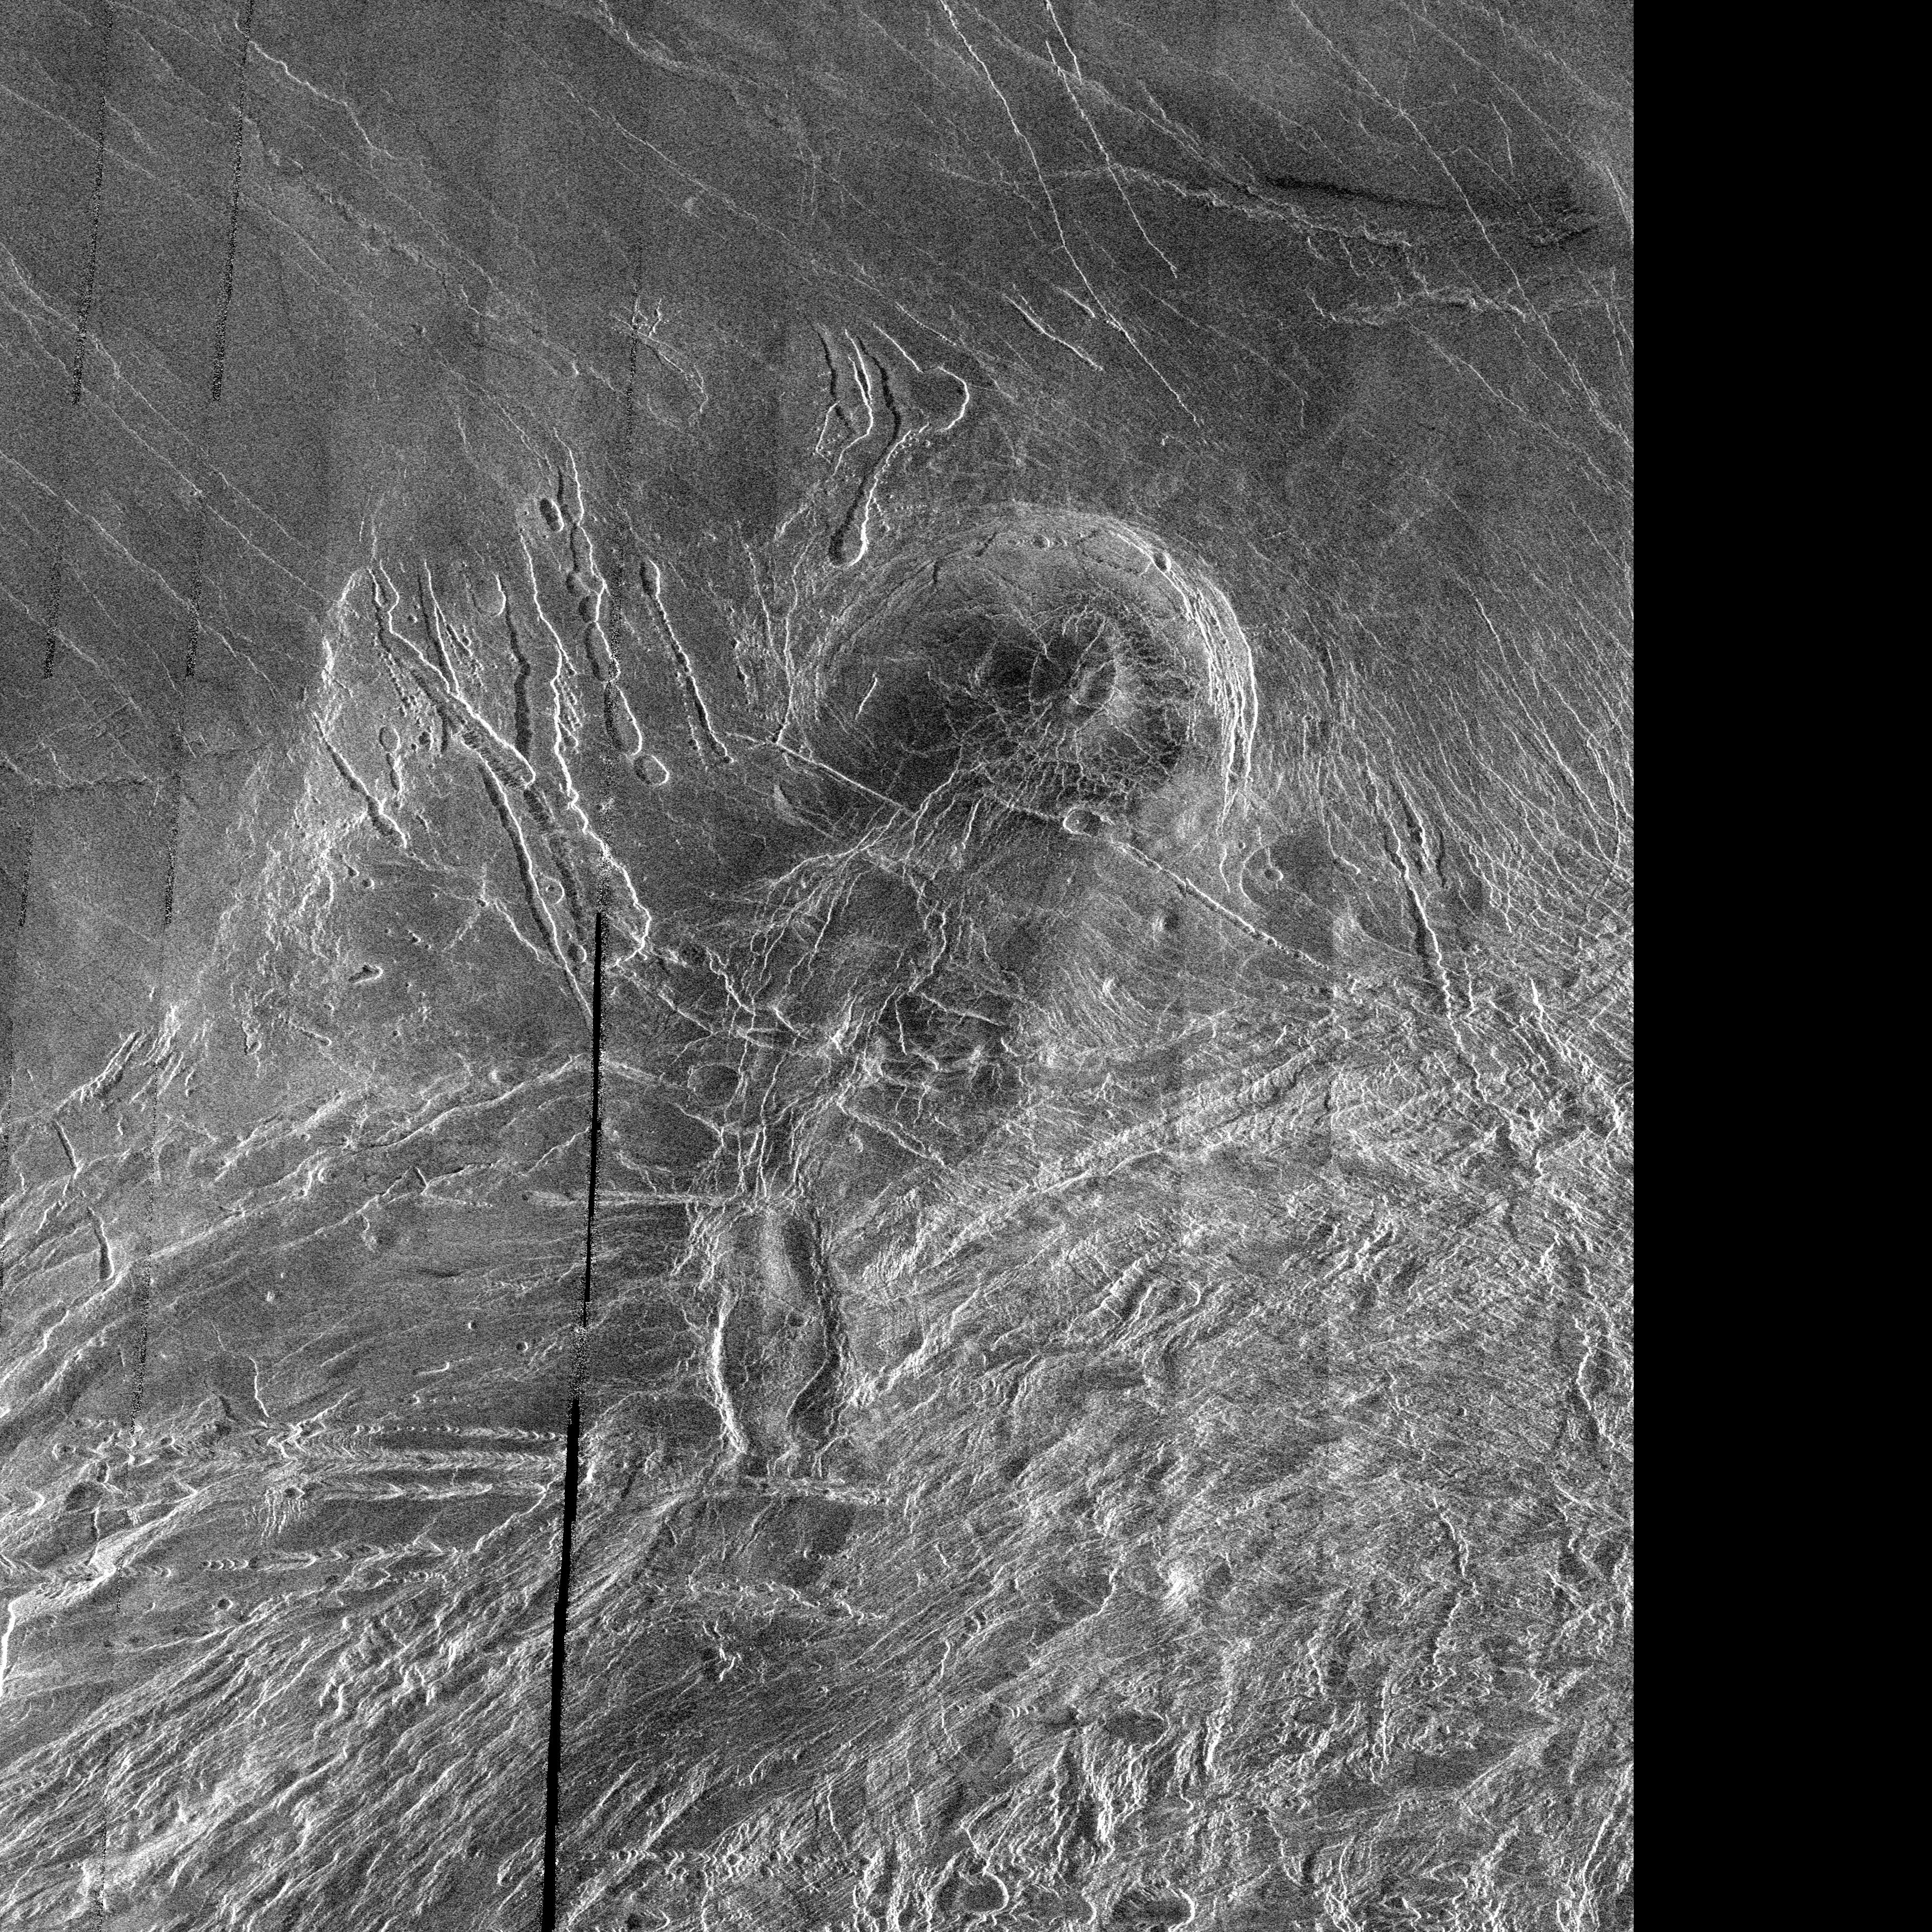
Venus - Lakshmi Planum Venus, Magellan